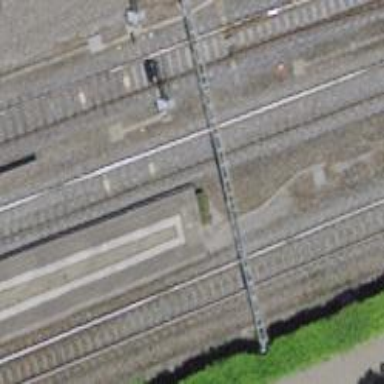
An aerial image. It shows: Railway signal.